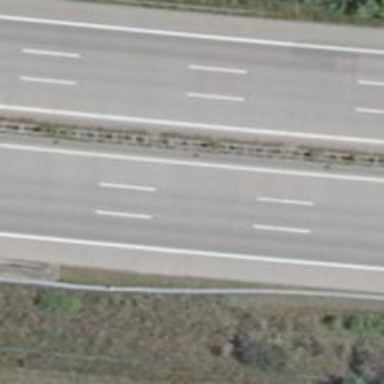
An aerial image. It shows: Motorway with concrete surface.